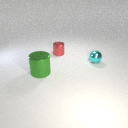
small red metal cylinder behind large green metal cylinder